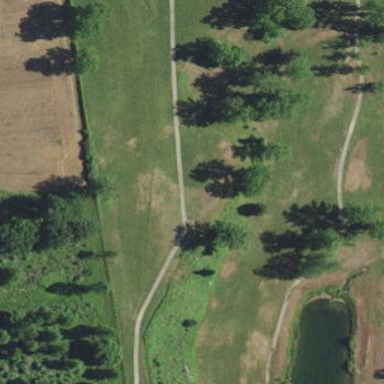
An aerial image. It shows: Grassy area designated as golf fairway.